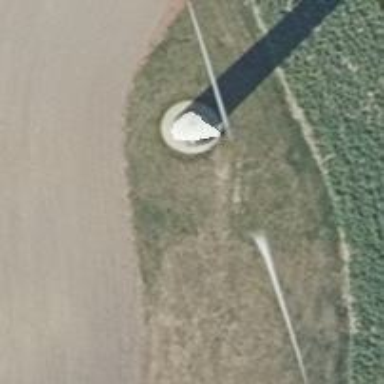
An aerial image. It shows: Wind generator using horizontal axis wind turbines.